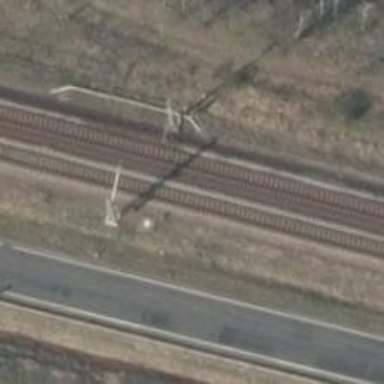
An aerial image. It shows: Solitary milestone along the railway.